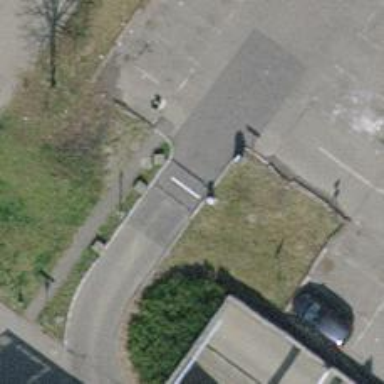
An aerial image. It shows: Lift gate barrier.